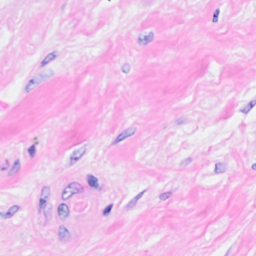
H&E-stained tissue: Breast